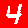
Digit: 4